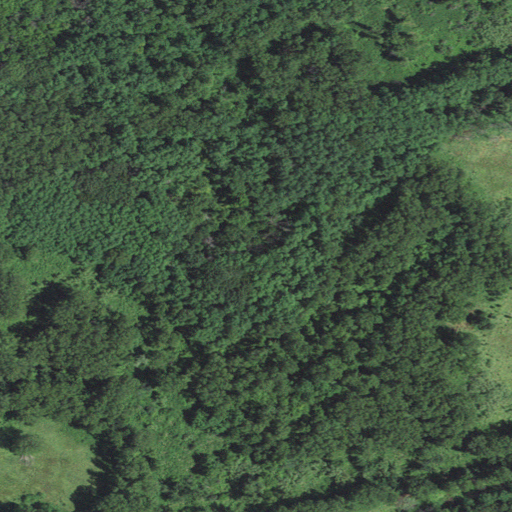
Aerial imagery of island in Wisconsin named Rosebud Island containing woody wetlands, deciduous forest, grassland, shrub, pasture, herbaceous wetlands, and mixed forest